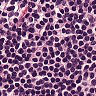
Metastatic tissue present: no